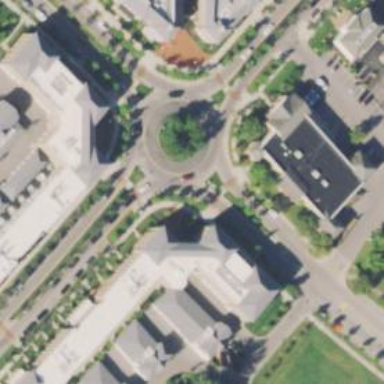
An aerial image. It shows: Roundabout on trunk highway.